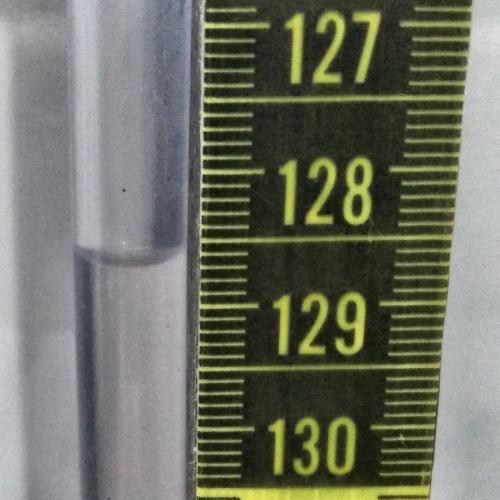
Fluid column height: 128.6 cm